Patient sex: F
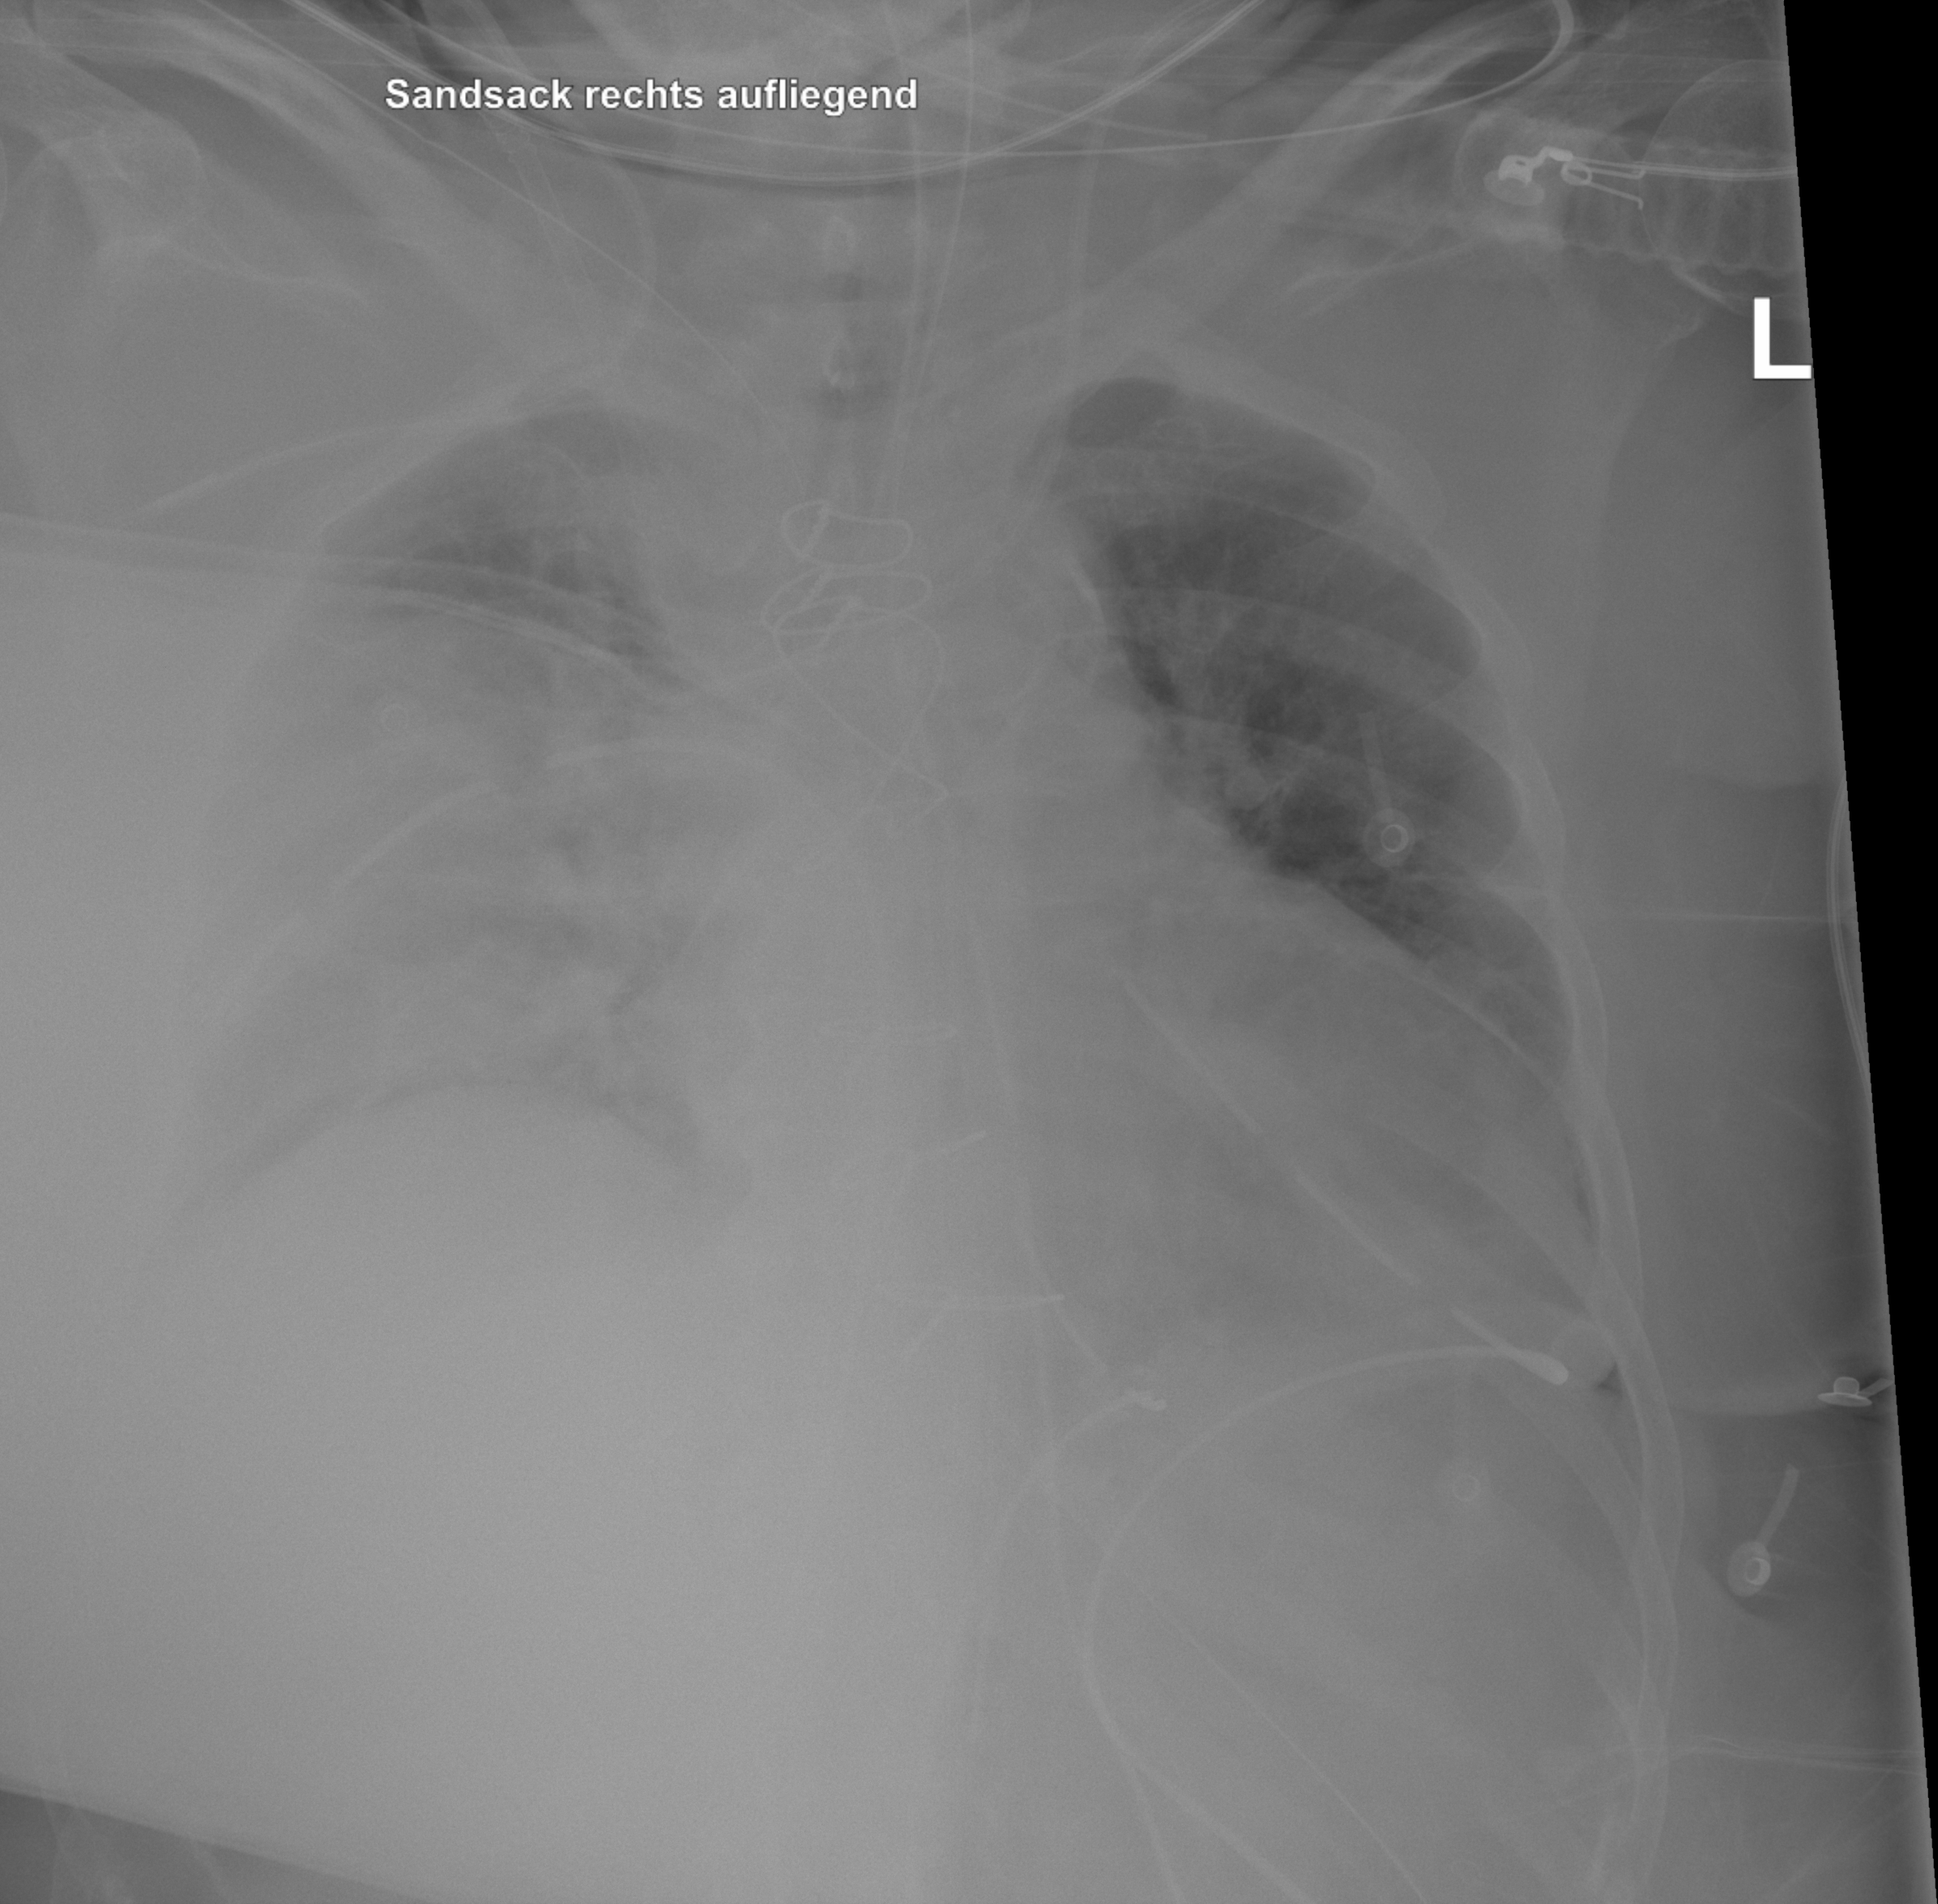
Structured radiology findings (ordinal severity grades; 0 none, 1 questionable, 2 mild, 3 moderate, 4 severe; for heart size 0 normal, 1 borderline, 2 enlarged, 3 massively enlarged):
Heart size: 0
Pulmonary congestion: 1
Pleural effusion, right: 1
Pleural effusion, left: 1
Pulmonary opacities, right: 0
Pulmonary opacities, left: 0
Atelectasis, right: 1
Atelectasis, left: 1